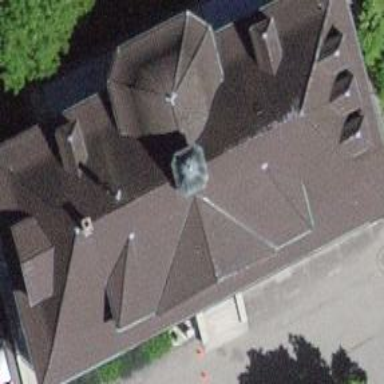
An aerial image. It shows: Building with hipped roof.